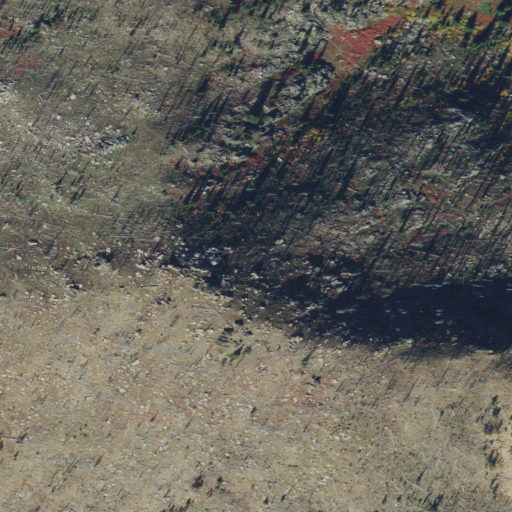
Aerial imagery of mountain in Idaho named North Peak containing shrub, evergreen forest, and grassland